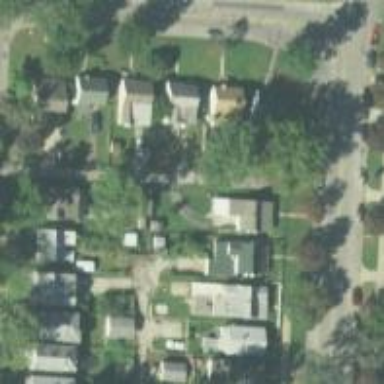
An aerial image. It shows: Alleyway designated as service road.